Question: I am using susy grids 1.0.9 and noticed something which has me confused.
I have two elements, ".page_1" and ".page_2", with identical settings -- spanning 10 columns each, padded on both sides.
I noticed an unexpected behavior: if I use '$container-style: static', the container size starts changing depending on the font-size applied to said container.
If I change 'font-size' to '1em' both containers are again the same size.
If I change '$container-style' to 'magic' both containers are the same size, too. This behavior takes place only with a font-size specified on the element when the '$container-style' is set to'static.'
What am I doing wrong?/Is there a workaround for this? Code below.
'''
$total-columns: 12;
$column-width: 4em;
$gutter-width: 1em;
$grid-padding: $gutter-width;
$container-style: static;
#section_1 {
background-color: #963;
border: 4px solid green;
.pages_wrapper {
@include container;
}
.page {
border:1px solid yellow;
@include prefix(1);
@include span-columns(10,12);
@include suffix(1);
text-align: center;
color: #fff;
}
.page_1 {
font-size: 1em;
}
.page_2 {
font-size: 1.25em;
}
}
'''
HTML:
'''
<section id="section_1">
<section class="pages_wrapper">
<section class="page_1 page">
<h1>Page 1</h1>
</section>
<section class="page_2 page">
<h1>Page 2</h1>
</section>
</section>
</section>
'''
Screenshot showing the issue (Latest Chrome):
'$container-style:static;' , '.page_2 {font-size: 1em}' :

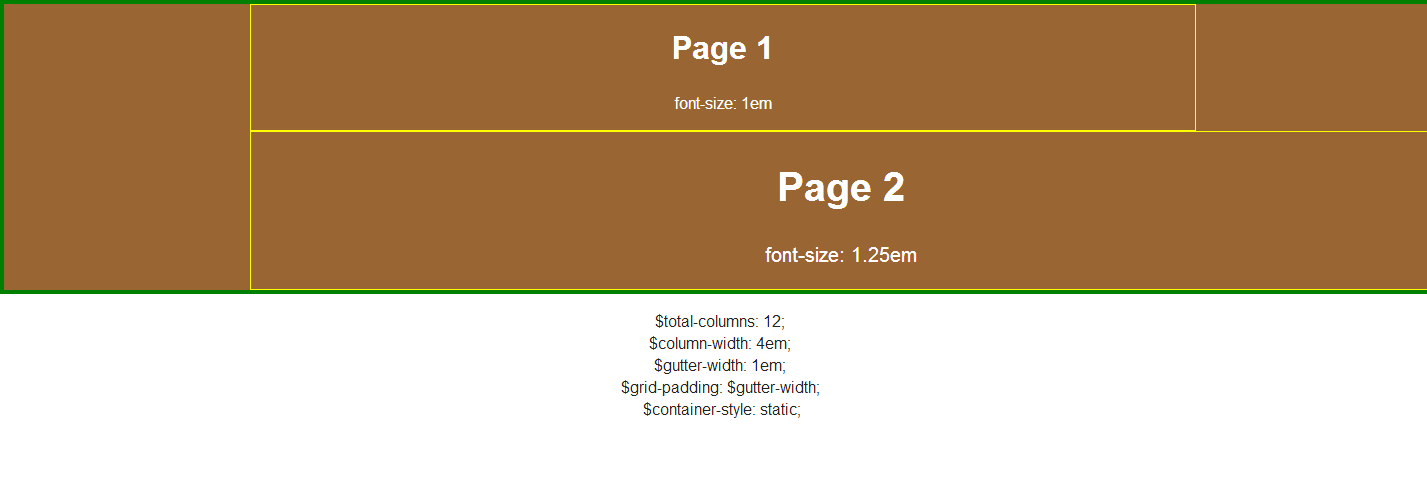
Answer: The width of .page is calculated in em, because you set your column/gutter widths as ems (which are font-size based). Since you're giving .page_2 a larger font-size than .page_1 the width of the container will grow as well.
If you want to use the static layout you can change your column/gutter settings, or set a fixed container-width:
'''
$container-width: 960px;
'''
This will apply a fixed width of 960px on .pages_wrapper and the width of .page will get calculated in percent.
Alternatively, you could alter your HTML and apply font-size on an additional container inside the container that uses the span-column mixin:
'''
<section id="section_1">
<section class="pages_wrapper">
<section class="page">
<div class="page_1">
<h1>Page 1</h1>
</div>
</section>
<section class="page">
<div class="page_2">
<h1>Page 2</h1>
</div>
</section>
</section>
</section>
'''